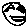
Label: smiley face